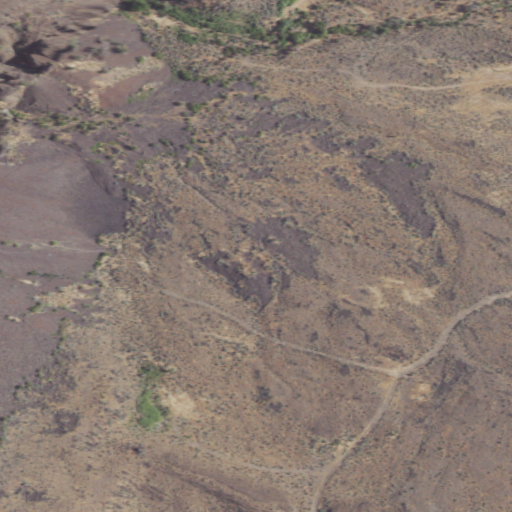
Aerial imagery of valley in Washington named Skookumchuck Canyon containing only shrub